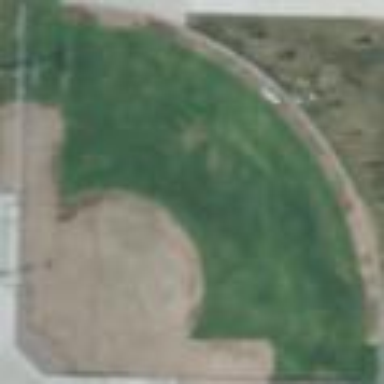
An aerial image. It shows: Softball pitch for leisure land activities.